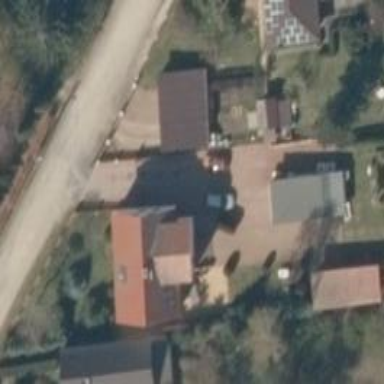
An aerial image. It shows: Simple house.